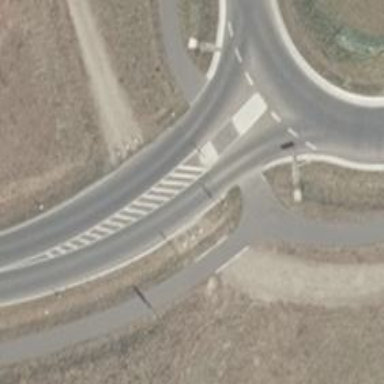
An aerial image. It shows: Road with "give way" sign.